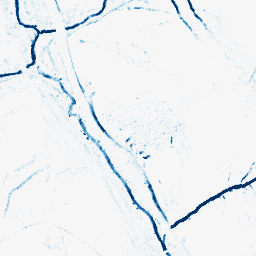
Category: morphological
Decomposition family: morphological_diamond
Decomposition parameters: operation: closing
radius: 3
Upsampling method: bicubic_16x
Upsampling parameters: scale: 16
Upsampling scale: 16